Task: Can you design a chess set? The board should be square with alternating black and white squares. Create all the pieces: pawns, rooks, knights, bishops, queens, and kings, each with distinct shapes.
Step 2068:
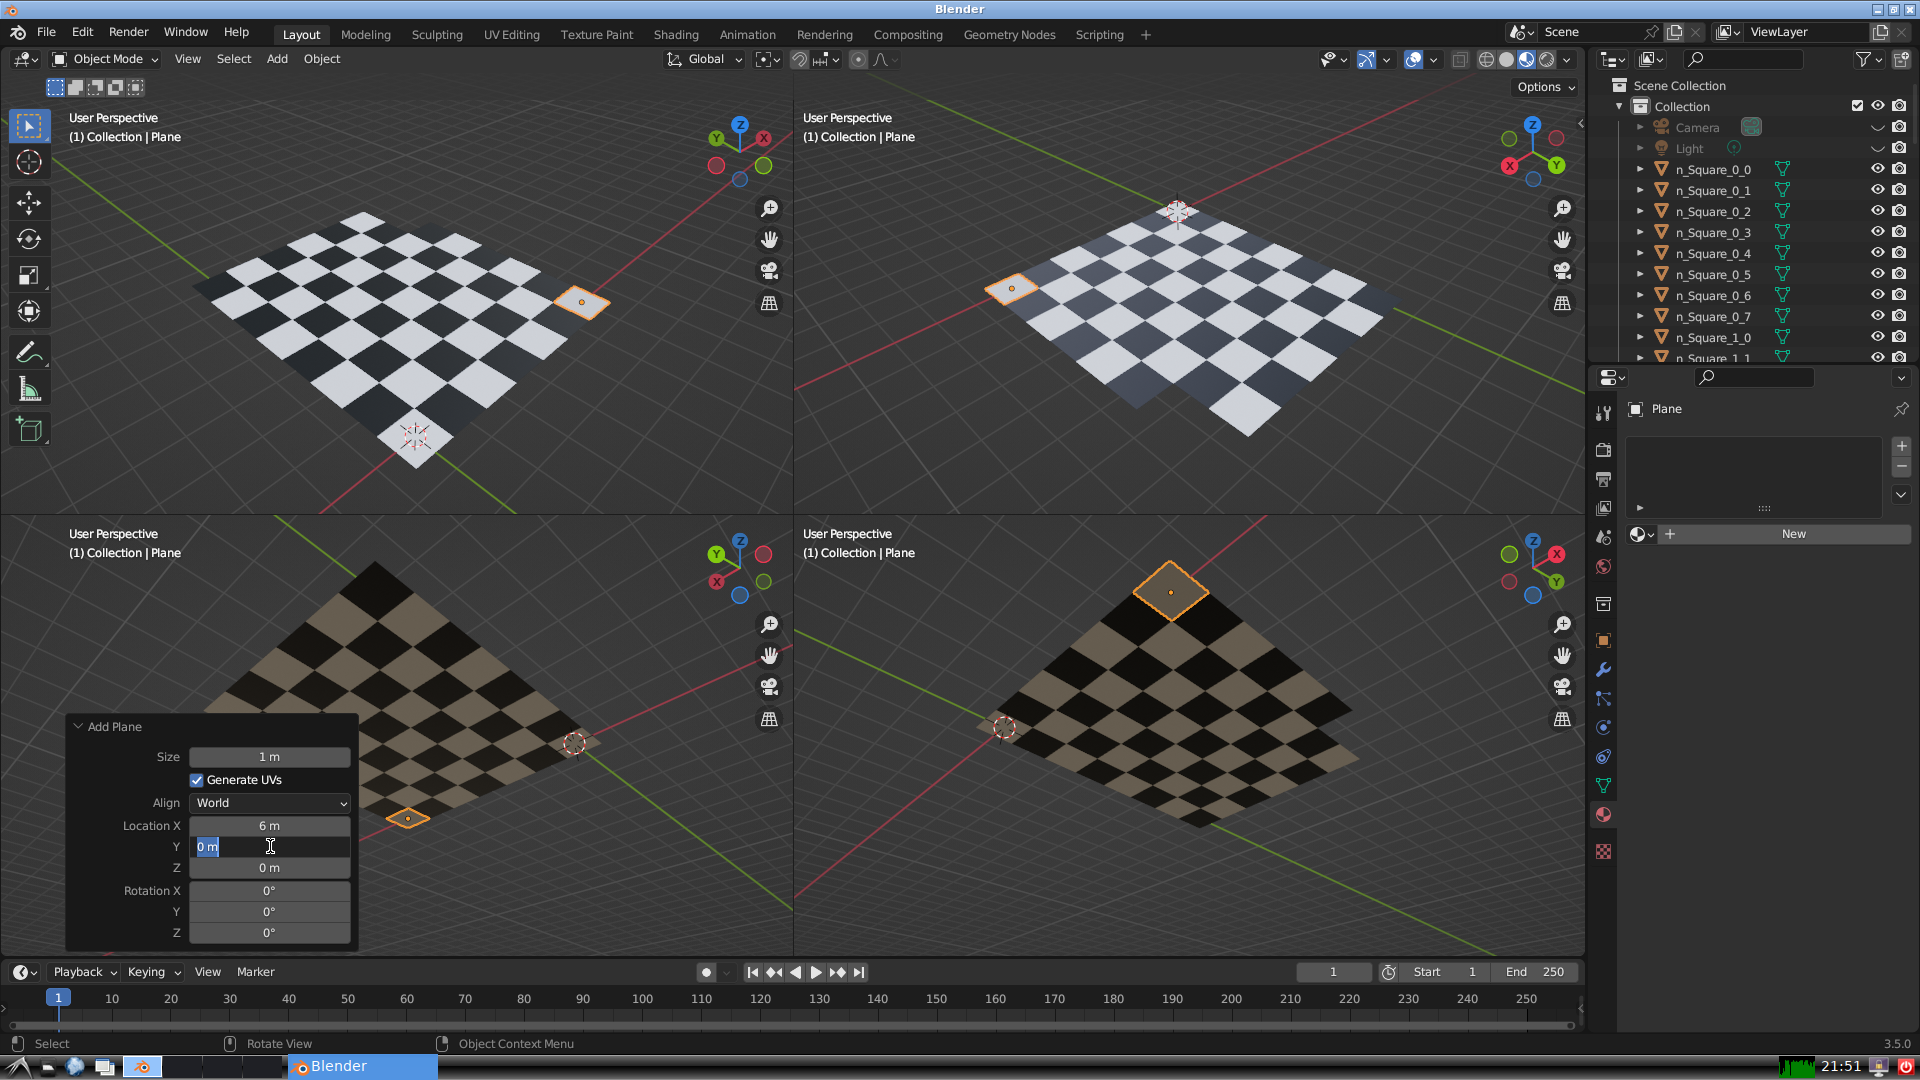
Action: input_text: 6.0